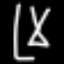
Label: hourglass